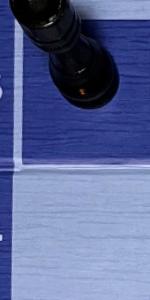
Label: Empty